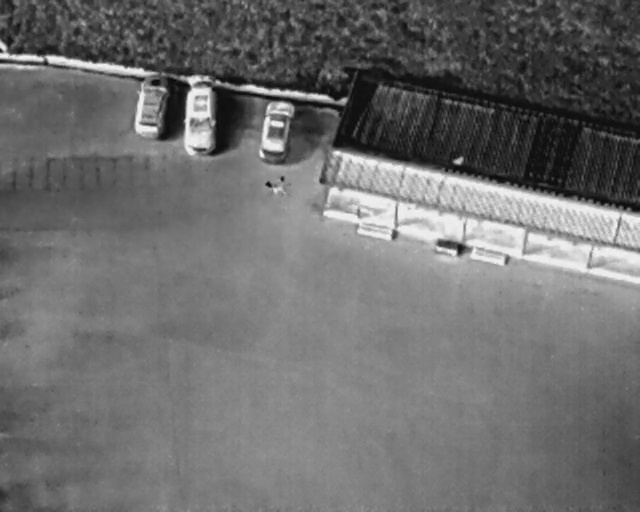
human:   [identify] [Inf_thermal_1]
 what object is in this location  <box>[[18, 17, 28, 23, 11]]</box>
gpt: <ref>1 medium car at the top left</ref>